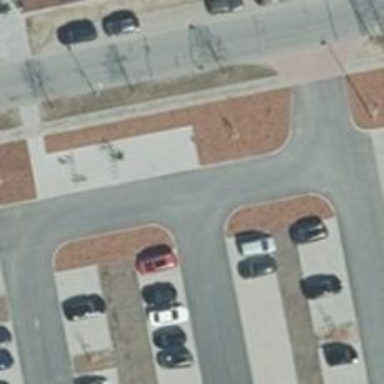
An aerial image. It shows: Asphalt parking aisle road.